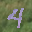
Label: 4